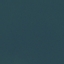
Land use / land cover: SeaLake